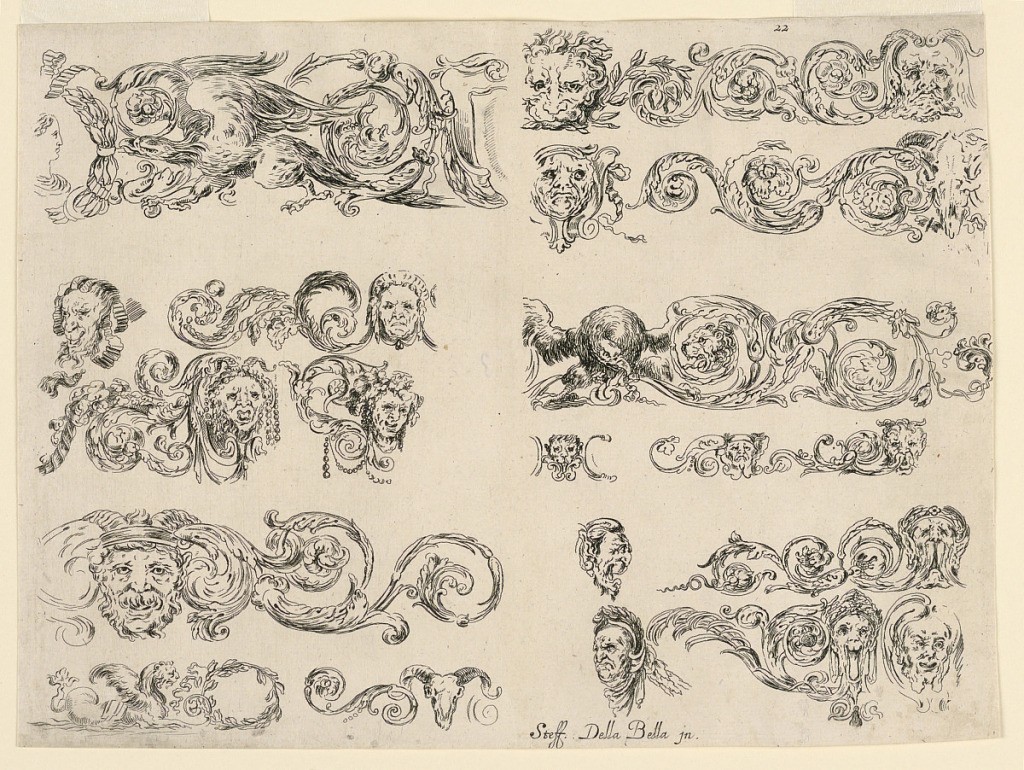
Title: Print
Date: About 1650
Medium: Black ink on white paper
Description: Horizontal rectangle. Two vertical rows of details and segments of ornamental arabesques, incorporating eagles, lion's heads and masks. Reprinted from ''Frises, feuillages et grotesques.''